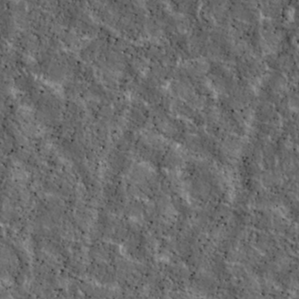
Label: non_frost